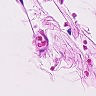
Metastatic tissue present: no